Question: I'm working with Canvas and JS, I have a simple physics sim where a ball is added to the canvas and reacts to gravity, collisions and drag.
Currently it can be fired around by dragging (like an elastic band).
'''
function drawSlingshot() {
if (mouse.isDown) {
ctx.beginPath();
ctx.moveTo(ball.position.x, ball.position.y);
ctx.lineTo(mouse.x, mouse.y);
ctx.stroke();
ctx.closePath();
}
'''
}
Here's my function for drawing a line indicating where the ball will go. It's unfortunately doing the opposite of what's intended. The ball should travel WITH the line and not against it.
Currently I fetch the location of the X and Y of the ball and the X and Y of the
cursor. if one was to mirror the line through the ball, the point I'm looking for would the the x,y of the mirrored line. (see pic below)

Any idea on how I might do this?
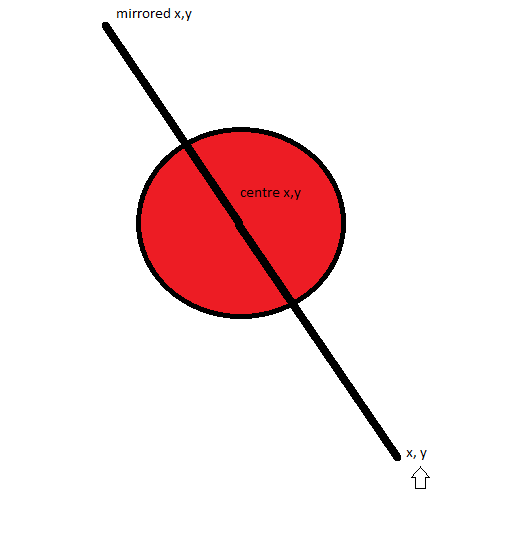
Answer: First calculate the difference between cursor and ball.
'''
var difference_x = mouse.x - ball.position.x;
var difference_y = mouse.y - ball.position.y;
'''
Then you draw a line between ball position and ball position minus the difference:
'''
ctx.lineTo(ball.position.x - difference_x, ball.position.y - difference_y);
'''